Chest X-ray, AP view. Patient: 44 years old, sex F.
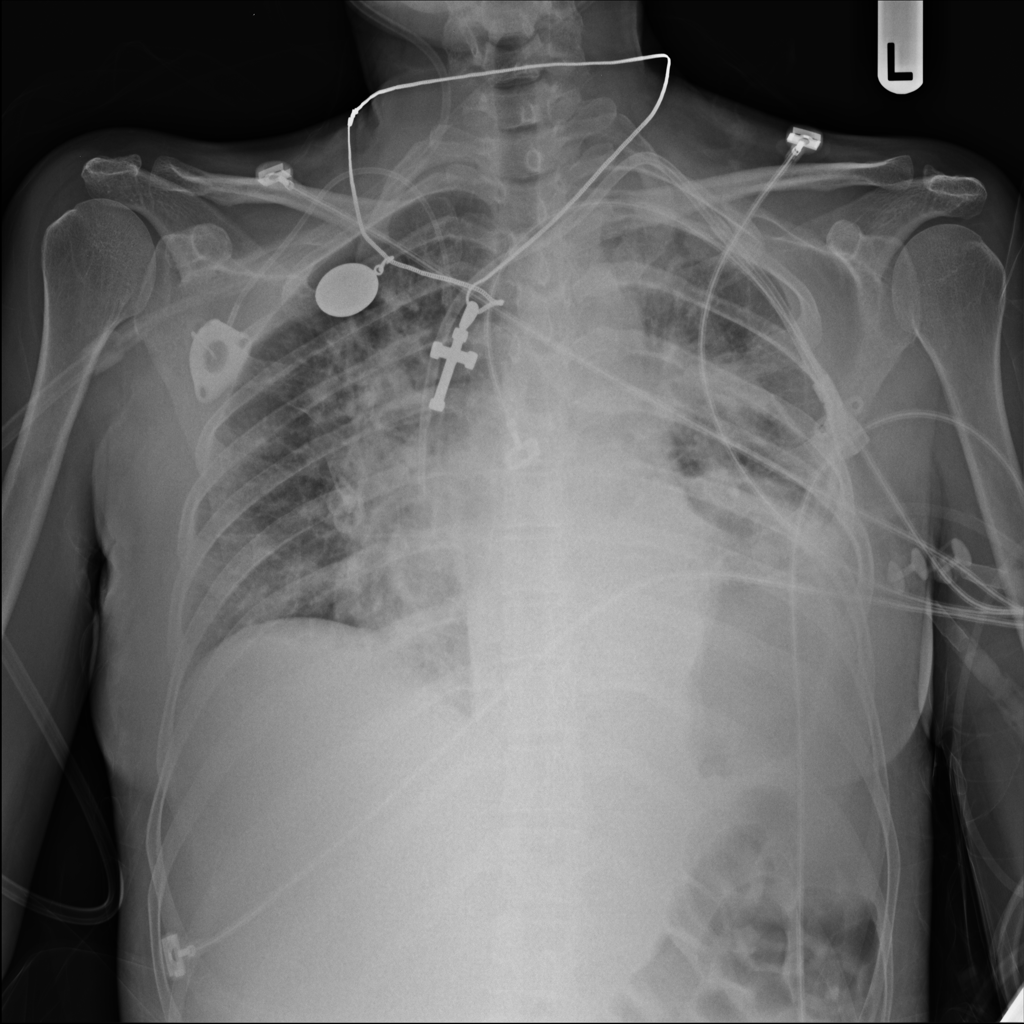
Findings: Infiltration